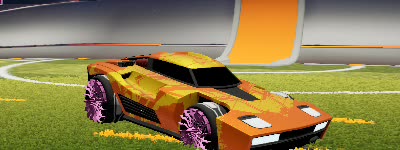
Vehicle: breakout